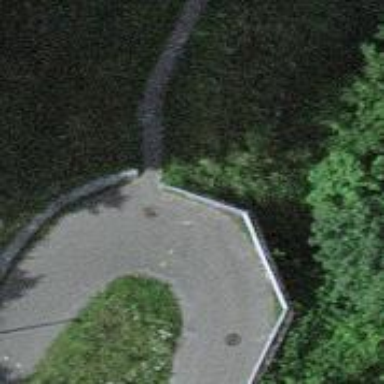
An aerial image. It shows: Asphalt cycleway with asphalt footpath.